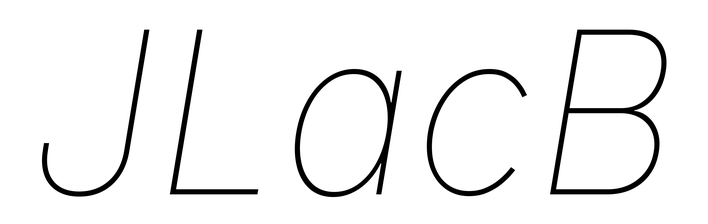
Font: Inter-Italic_Thin_Italic